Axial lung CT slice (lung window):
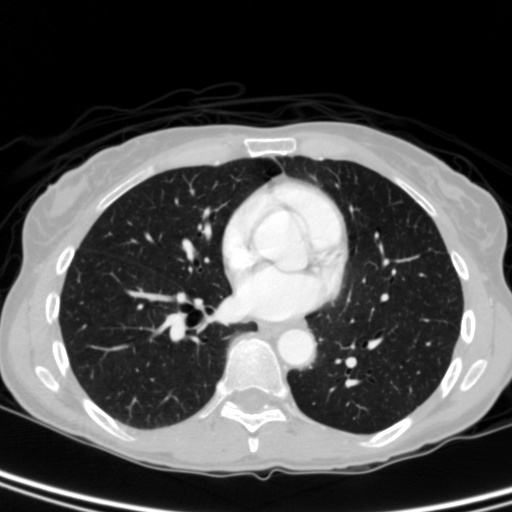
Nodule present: no